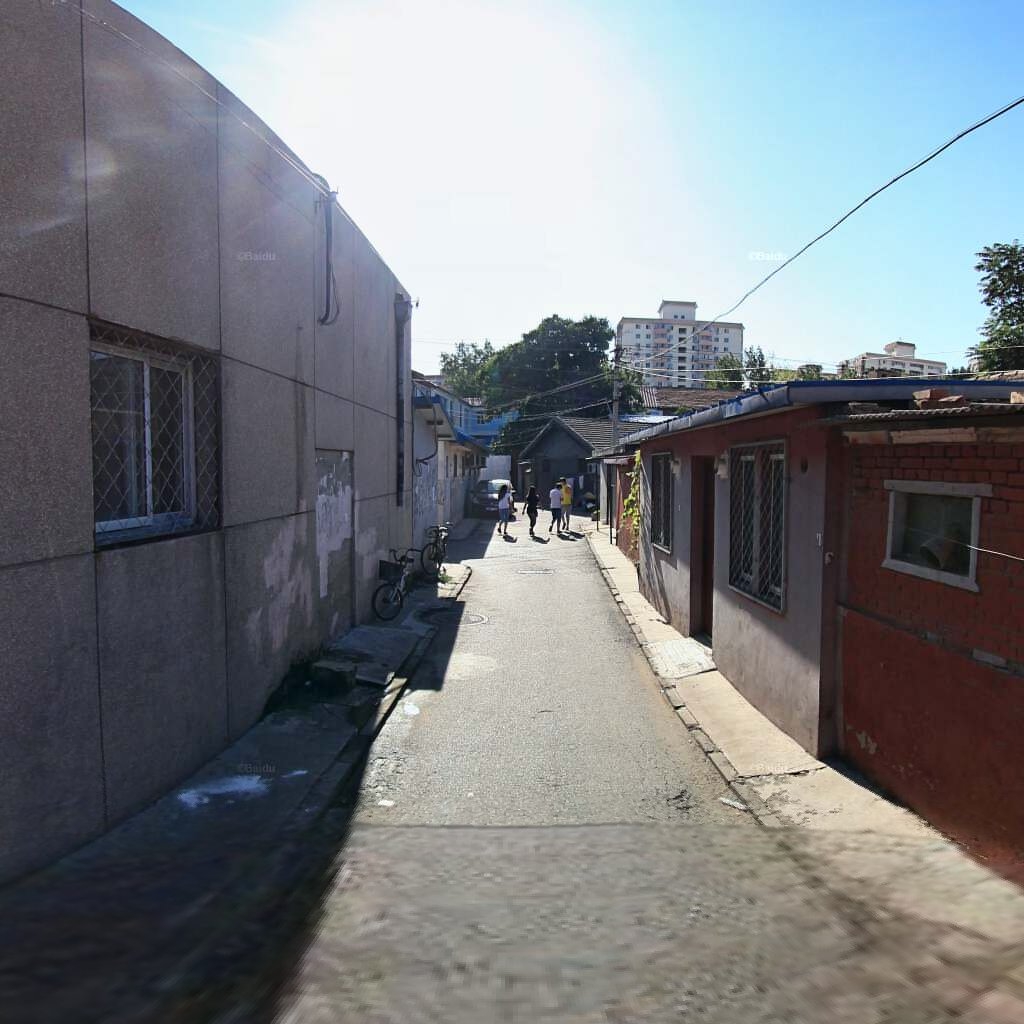
Region: Haidian
Road damage annotations: manhole cover, alligator crack